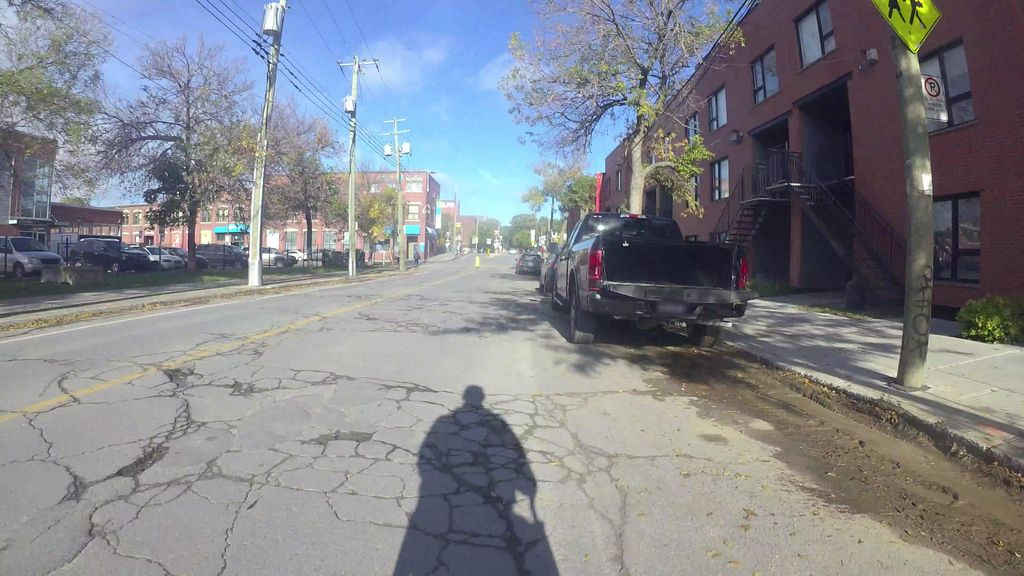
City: montreal